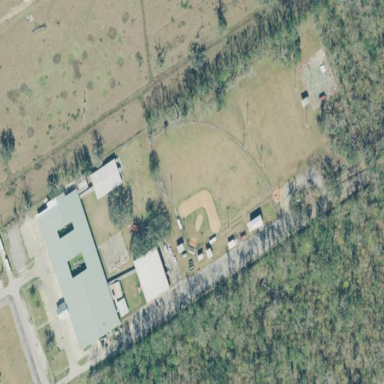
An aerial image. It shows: School.